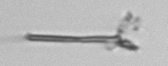
Label: fiber_TAG_external_detritus